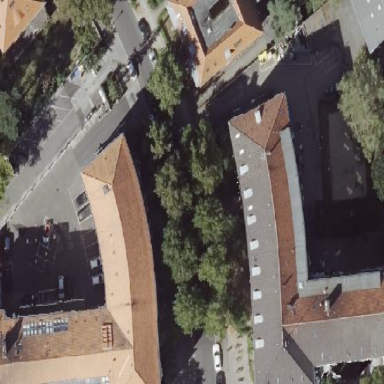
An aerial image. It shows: Civic building with hipped roof shape.